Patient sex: M
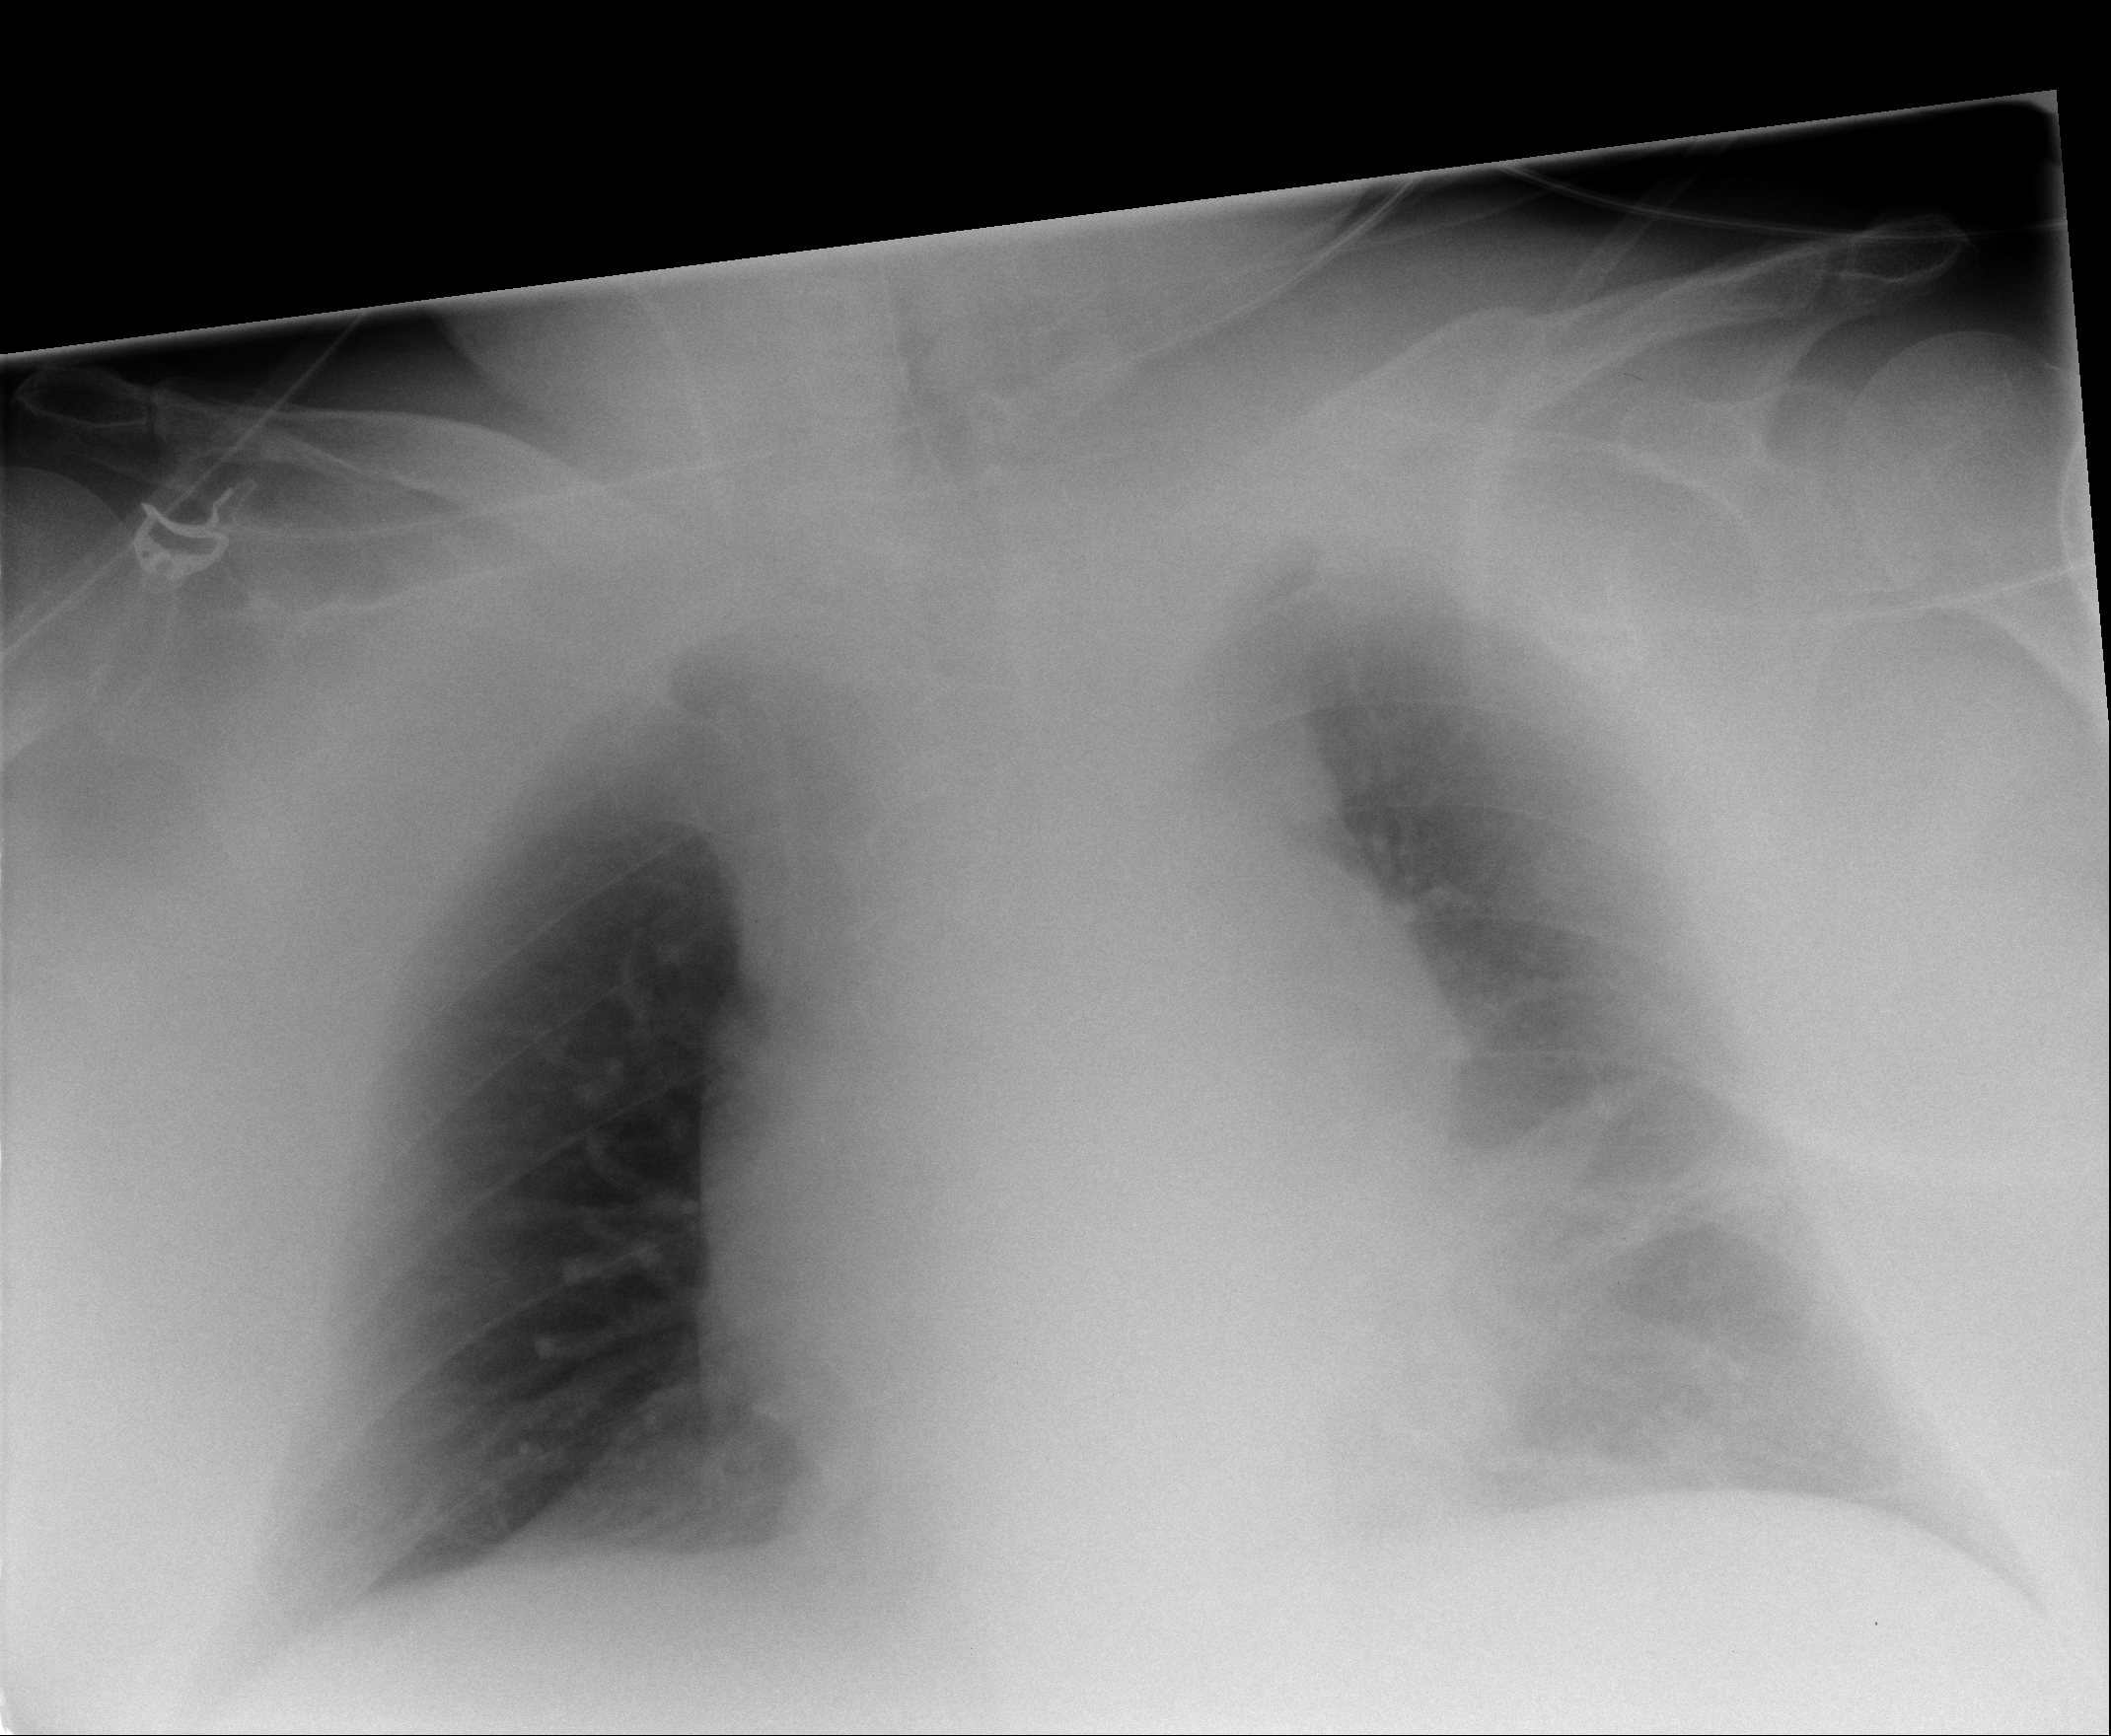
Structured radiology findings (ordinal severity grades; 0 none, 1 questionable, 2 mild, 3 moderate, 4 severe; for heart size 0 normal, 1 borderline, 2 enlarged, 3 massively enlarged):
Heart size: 2
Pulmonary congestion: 0
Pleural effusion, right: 0
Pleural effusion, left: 0
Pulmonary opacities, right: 0
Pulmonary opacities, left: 2
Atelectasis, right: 0
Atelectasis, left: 2